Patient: sex M, age 60
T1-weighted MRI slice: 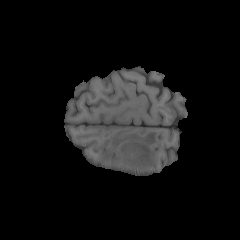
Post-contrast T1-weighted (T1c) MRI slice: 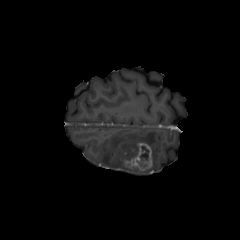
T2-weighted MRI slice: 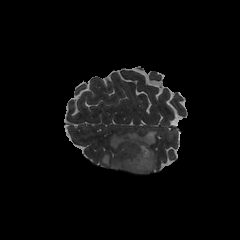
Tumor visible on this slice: yes
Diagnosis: Glioblastoma, IDH-wildtype
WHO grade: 4